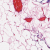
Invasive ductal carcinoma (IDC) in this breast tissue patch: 0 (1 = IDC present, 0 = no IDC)